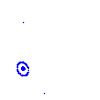
Particle: kaon